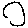
Label: circle